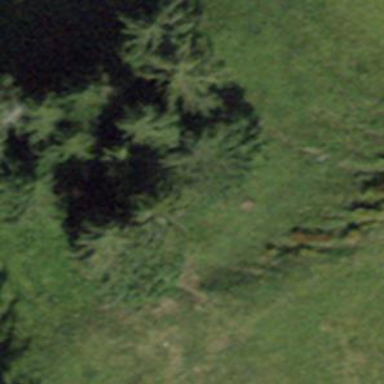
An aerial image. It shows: Forest area.